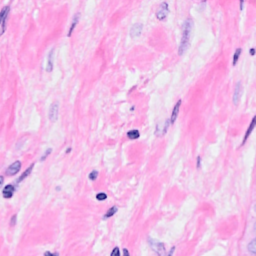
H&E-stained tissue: Breast